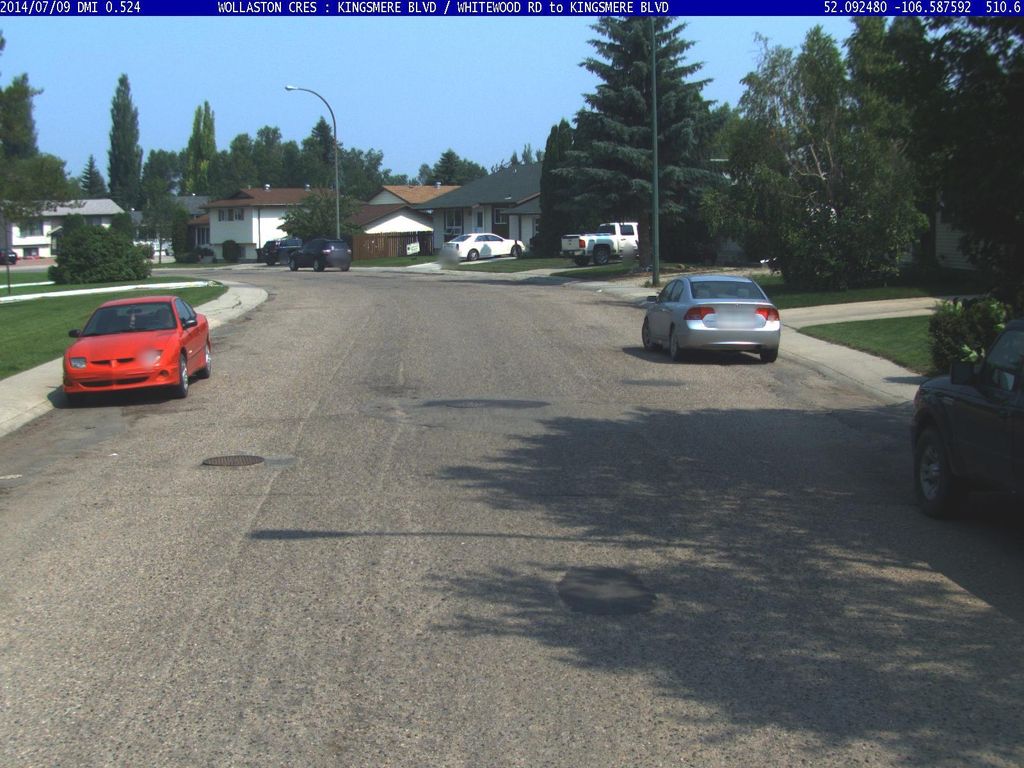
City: saskatoon